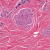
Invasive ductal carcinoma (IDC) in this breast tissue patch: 0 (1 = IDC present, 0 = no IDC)